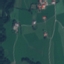
Land use / land cover: Pasture